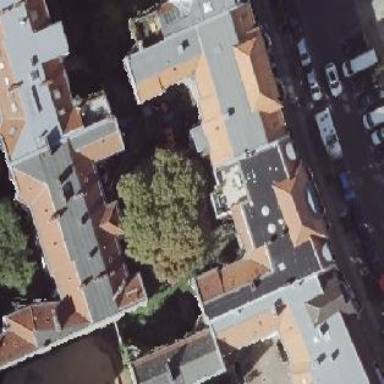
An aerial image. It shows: Building consisting of apartments with double saltbox roof shape.